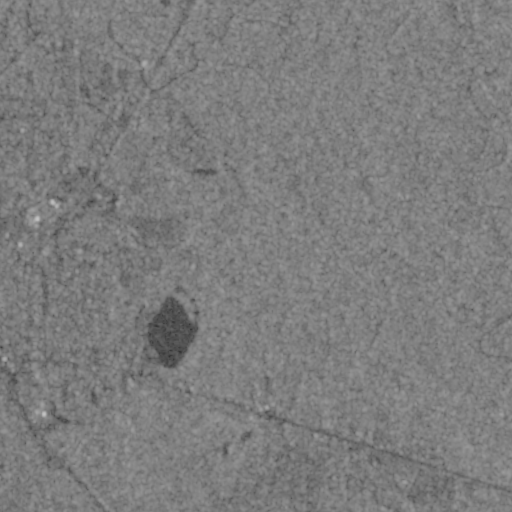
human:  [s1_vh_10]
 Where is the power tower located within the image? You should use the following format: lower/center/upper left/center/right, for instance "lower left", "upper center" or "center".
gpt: The power tower is located in the upper left of the image.
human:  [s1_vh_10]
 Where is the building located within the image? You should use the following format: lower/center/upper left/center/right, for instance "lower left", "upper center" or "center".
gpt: The building is located in the lower left of the image.
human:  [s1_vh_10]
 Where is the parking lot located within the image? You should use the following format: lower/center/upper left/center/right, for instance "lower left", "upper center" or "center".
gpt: There is no parking lot in the image.

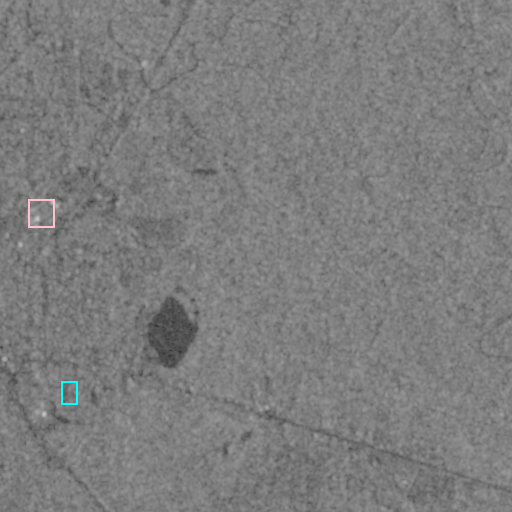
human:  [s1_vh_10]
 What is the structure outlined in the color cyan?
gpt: The structure outlined in cyan is a park.
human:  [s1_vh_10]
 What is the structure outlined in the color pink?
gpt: The structure outlined in pink is a building.
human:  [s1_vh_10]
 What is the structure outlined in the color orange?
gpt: There is no orange outline.